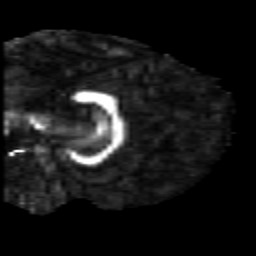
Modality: FA
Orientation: sagittal
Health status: healthy
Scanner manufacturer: siemens
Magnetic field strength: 3 T
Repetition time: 10 s
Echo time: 0.092 s